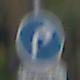
Verkehrszeichen: VorgeschriebeneFahrtrichtungRechts
Zusatzzeichen unten: SonstigeFahrzeugePersonengruppenFrei3
Umgebung: Outdoor, Urban
Tageszeit: MorningAfternoon
Wetter: Overcast
Licht: Natural
Jahreszeit: NotSpecified
Kontrast: LowContrast